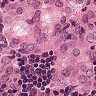
Metastatic tissue present: yes